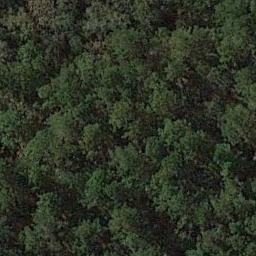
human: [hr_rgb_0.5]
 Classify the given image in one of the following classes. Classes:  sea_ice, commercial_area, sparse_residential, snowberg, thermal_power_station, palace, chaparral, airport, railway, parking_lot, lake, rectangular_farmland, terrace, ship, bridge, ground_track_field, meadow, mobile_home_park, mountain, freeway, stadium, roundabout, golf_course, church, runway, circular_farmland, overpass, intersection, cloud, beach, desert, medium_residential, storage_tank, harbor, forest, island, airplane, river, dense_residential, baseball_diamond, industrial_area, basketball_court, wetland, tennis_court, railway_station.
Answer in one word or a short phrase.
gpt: forest